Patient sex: M
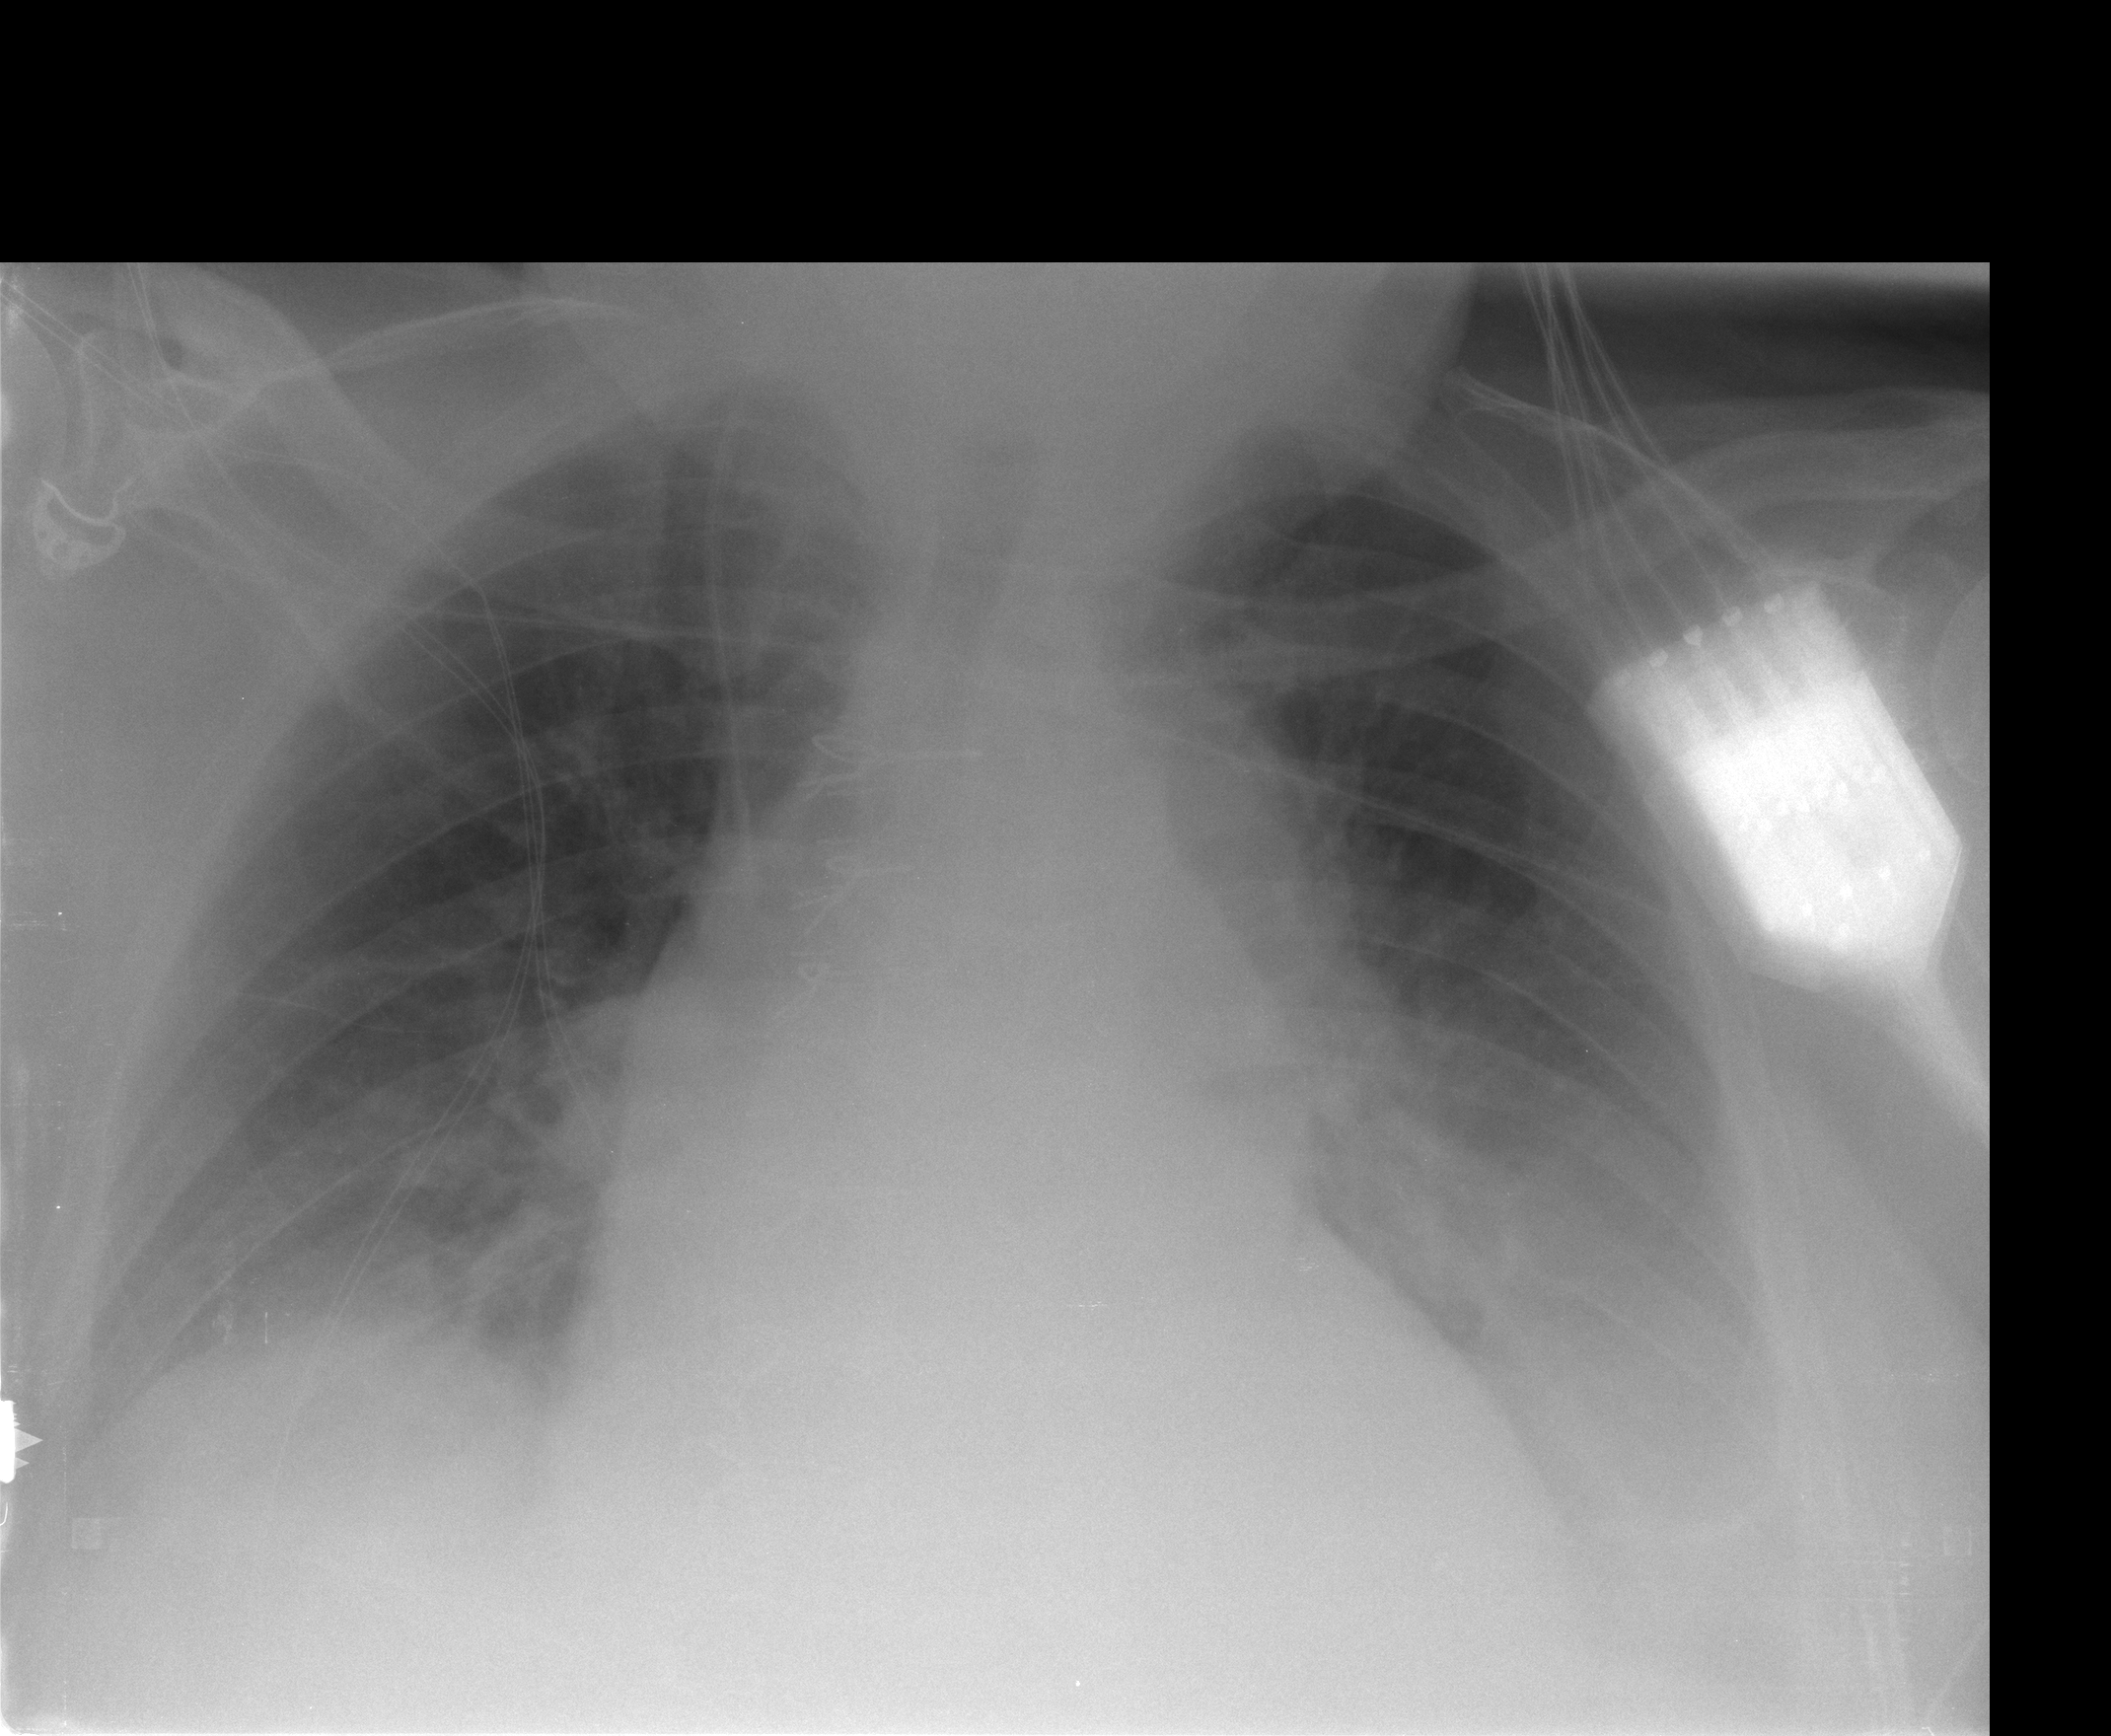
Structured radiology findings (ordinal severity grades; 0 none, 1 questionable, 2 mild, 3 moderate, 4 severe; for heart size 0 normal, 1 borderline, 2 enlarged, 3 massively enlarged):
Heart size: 2
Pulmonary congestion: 2
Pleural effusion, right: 2
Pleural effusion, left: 2
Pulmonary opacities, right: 2
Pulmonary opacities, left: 2
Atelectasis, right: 2
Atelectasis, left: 3